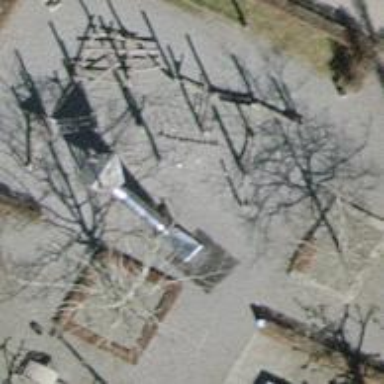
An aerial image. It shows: Playground featuring climbing frame.